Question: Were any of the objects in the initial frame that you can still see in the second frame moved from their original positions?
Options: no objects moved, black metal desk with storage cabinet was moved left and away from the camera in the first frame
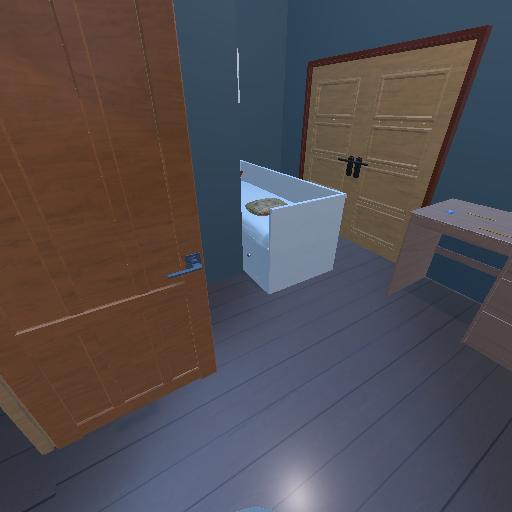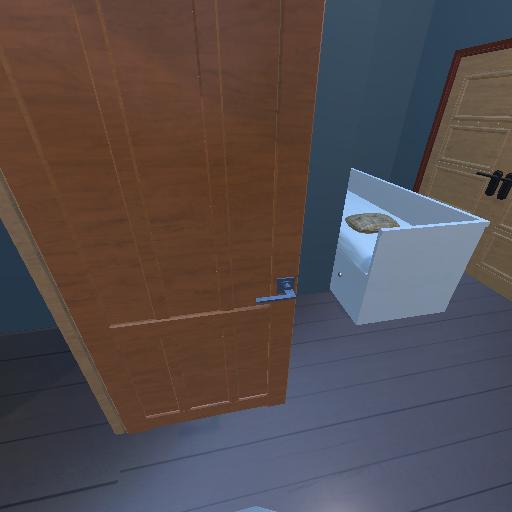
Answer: no objects moved